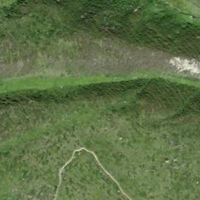
EUNIS habitat code: 26
Species observed at this site:
Alnus alnobetula